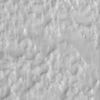
Label: not_dusty